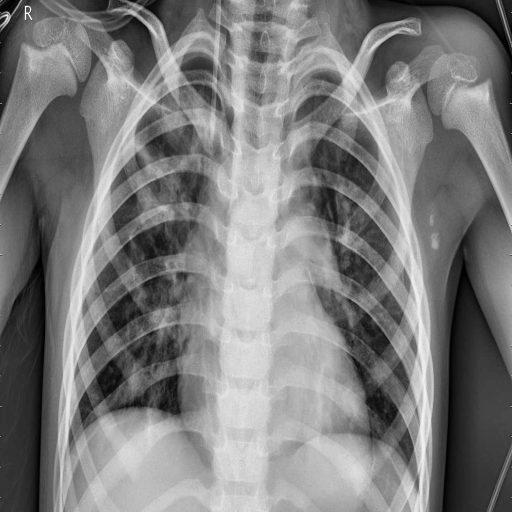
Finding: PNEUMONIA